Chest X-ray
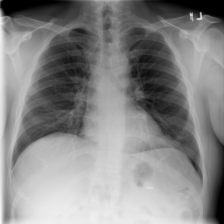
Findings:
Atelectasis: negative
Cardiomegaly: negative
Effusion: negative
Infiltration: negative
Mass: negative
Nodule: negative
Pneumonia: negative
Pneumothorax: negative
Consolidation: negative
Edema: negative
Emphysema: negative
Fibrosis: negative
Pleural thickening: negative
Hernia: negative